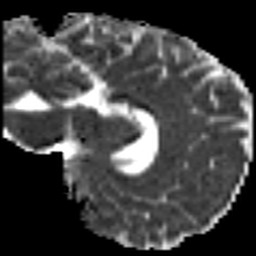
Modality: MD
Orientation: sagittal
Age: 23
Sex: male
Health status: healthy
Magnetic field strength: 3 T
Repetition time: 8.4 s
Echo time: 0.0926 s